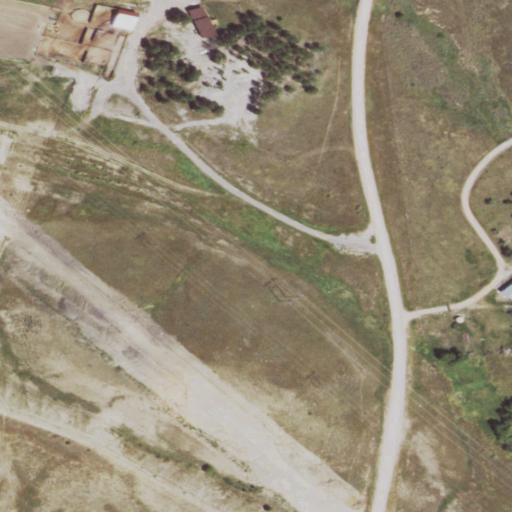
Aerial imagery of valley in Wyoming named Crane Canyon containing grassland, shrub, low intensity development, and open development